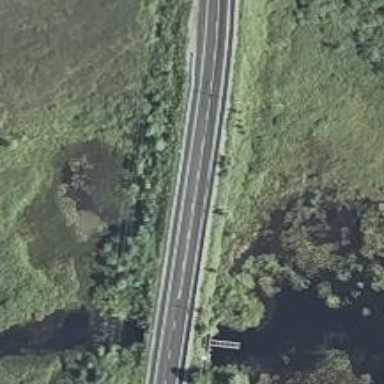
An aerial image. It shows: Asphalt road classified as trunk highway.